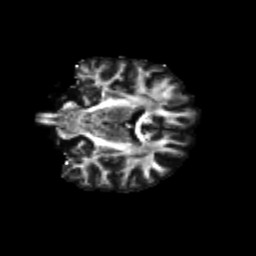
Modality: FA
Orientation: coronal
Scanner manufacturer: siemens
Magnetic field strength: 3 T
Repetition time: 4.16 s
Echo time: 0.0806 s